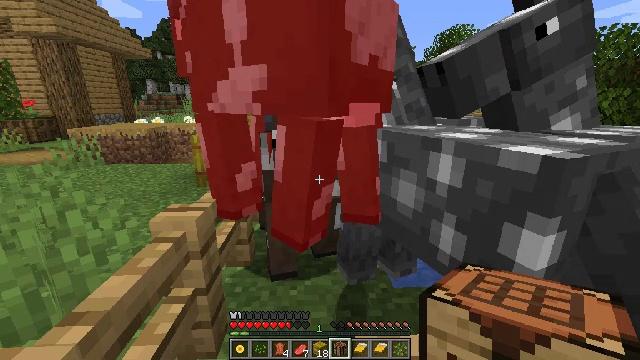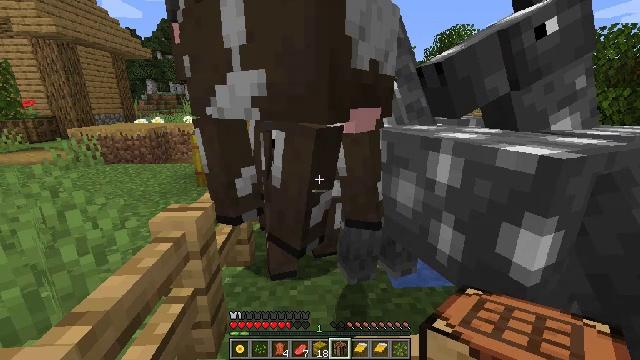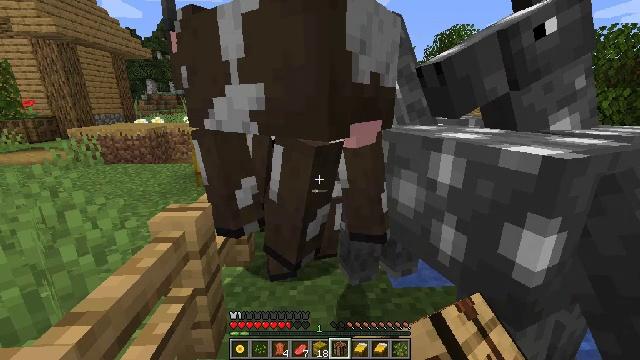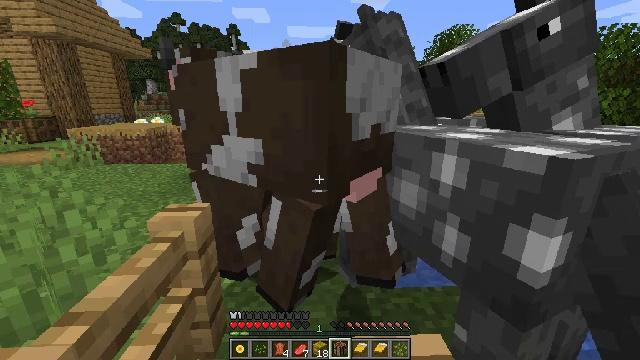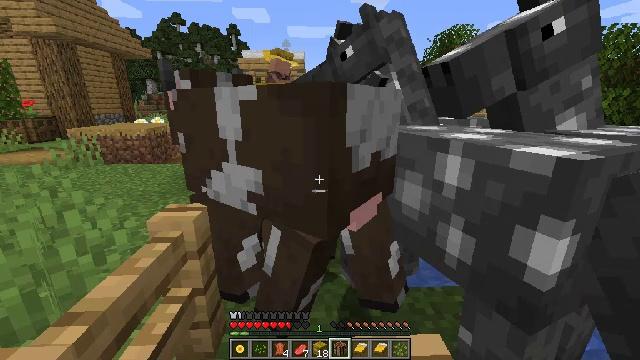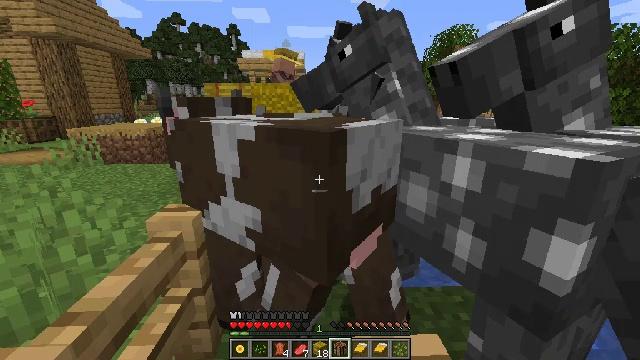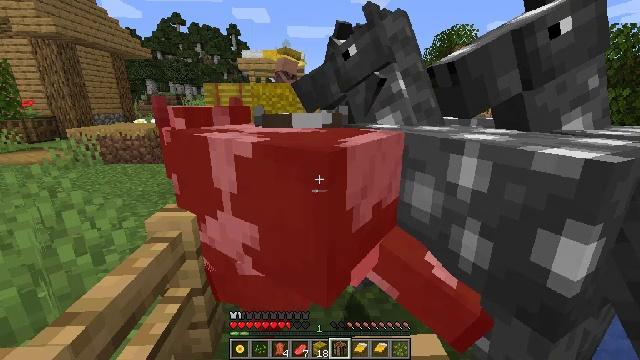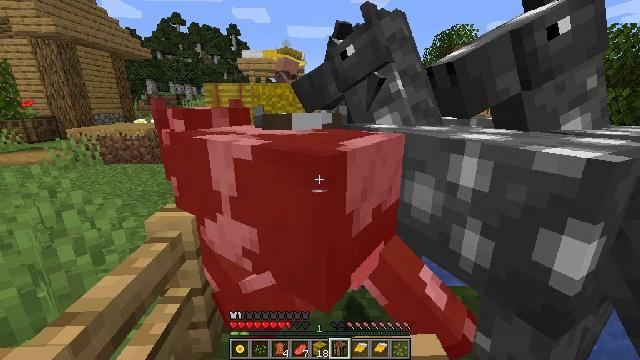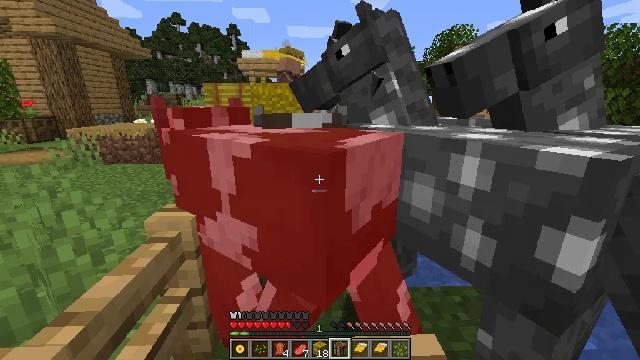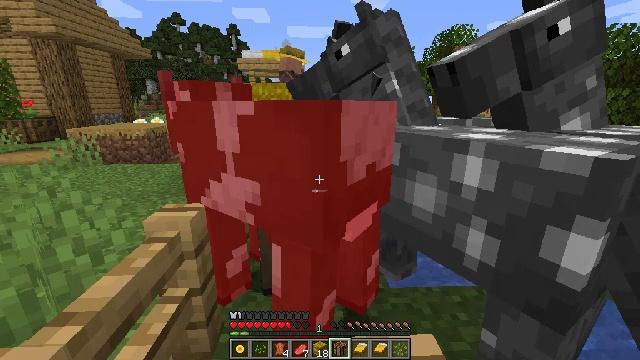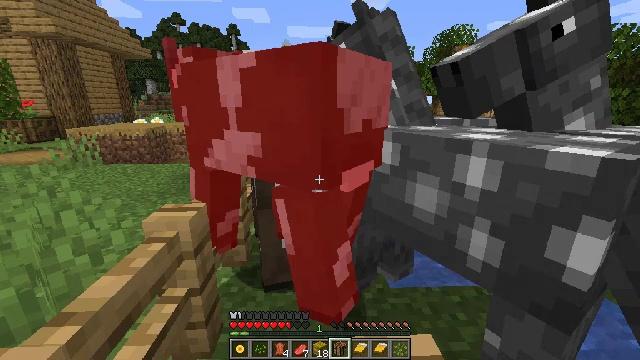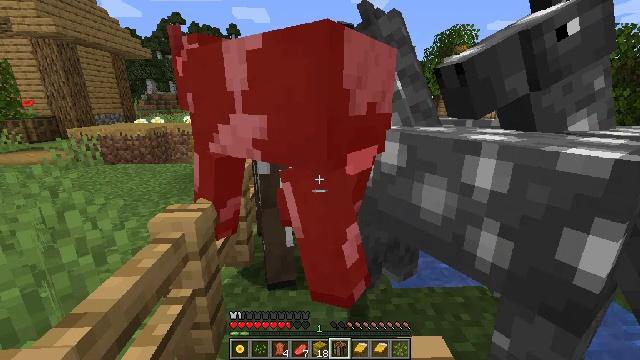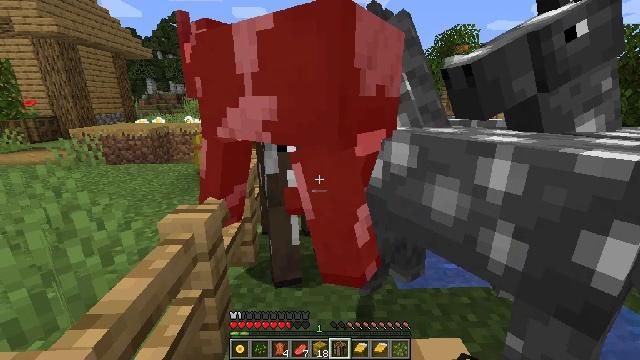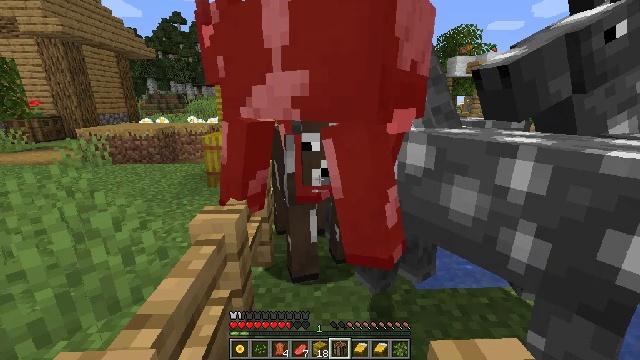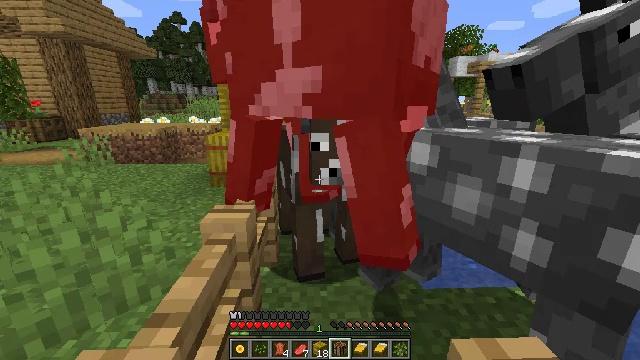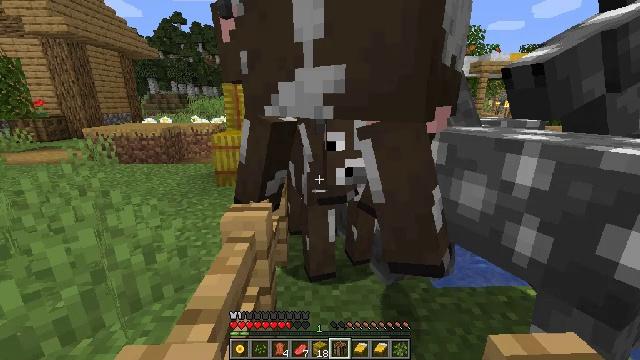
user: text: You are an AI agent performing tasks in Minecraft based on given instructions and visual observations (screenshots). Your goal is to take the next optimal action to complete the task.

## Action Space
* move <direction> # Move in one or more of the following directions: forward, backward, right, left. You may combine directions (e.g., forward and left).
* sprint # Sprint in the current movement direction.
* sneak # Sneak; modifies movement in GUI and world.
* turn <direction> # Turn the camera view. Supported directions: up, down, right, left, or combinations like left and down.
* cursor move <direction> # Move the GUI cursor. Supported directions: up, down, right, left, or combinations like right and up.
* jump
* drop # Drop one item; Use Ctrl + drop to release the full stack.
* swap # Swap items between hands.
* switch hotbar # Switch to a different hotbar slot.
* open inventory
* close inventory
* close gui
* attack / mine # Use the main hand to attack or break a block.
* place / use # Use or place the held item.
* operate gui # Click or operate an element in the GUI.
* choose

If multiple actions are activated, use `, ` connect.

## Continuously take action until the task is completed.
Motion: motion action
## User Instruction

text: Kill the cow.
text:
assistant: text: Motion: move forward, attack / mine
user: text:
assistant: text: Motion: move forward, attack / mine
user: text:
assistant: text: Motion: move forward, attack / mine
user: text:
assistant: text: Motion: move forward
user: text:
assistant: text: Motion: move forward, attack / mine
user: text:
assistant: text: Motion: move forward, attack / mine
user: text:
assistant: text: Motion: move forward
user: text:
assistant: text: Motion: move forward, attack / mine
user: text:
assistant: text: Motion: move forward, attack / mine
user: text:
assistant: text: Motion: move forward, attack / mine
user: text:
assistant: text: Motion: move forward and move left
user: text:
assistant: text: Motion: move forward and move left, attack / mine
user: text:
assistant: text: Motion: move forward and move left, attack / mine
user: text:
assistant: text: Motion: move forward and move left, attack / mine
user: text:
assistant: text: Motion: move forward and move left
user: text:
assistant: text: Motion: move forward and move left, attack / mine
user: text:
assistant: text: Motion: move forward, attack / mine
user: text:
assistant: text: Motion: move forward, attack / mine
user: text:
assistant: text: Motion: move forward, turn right, attack / mine
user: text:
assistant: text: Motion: move forward, turn right
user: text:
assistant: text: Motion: move forward, turn right, attack / mine
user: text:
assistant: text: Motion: move forward, turn right and up, attack / mine
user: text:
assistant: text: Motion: move forward, turn right, attack / mine
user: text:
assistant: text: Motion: move forward
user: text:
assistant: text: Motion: move forward, attack / mine
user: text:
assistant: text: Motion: move forward, attack / mine
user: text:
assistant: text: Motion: move forward, attack / mine
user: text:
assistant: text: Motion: move forward
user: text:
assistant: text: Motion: move forward, attack / mine
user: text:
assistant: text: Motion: move forward, attack / mine